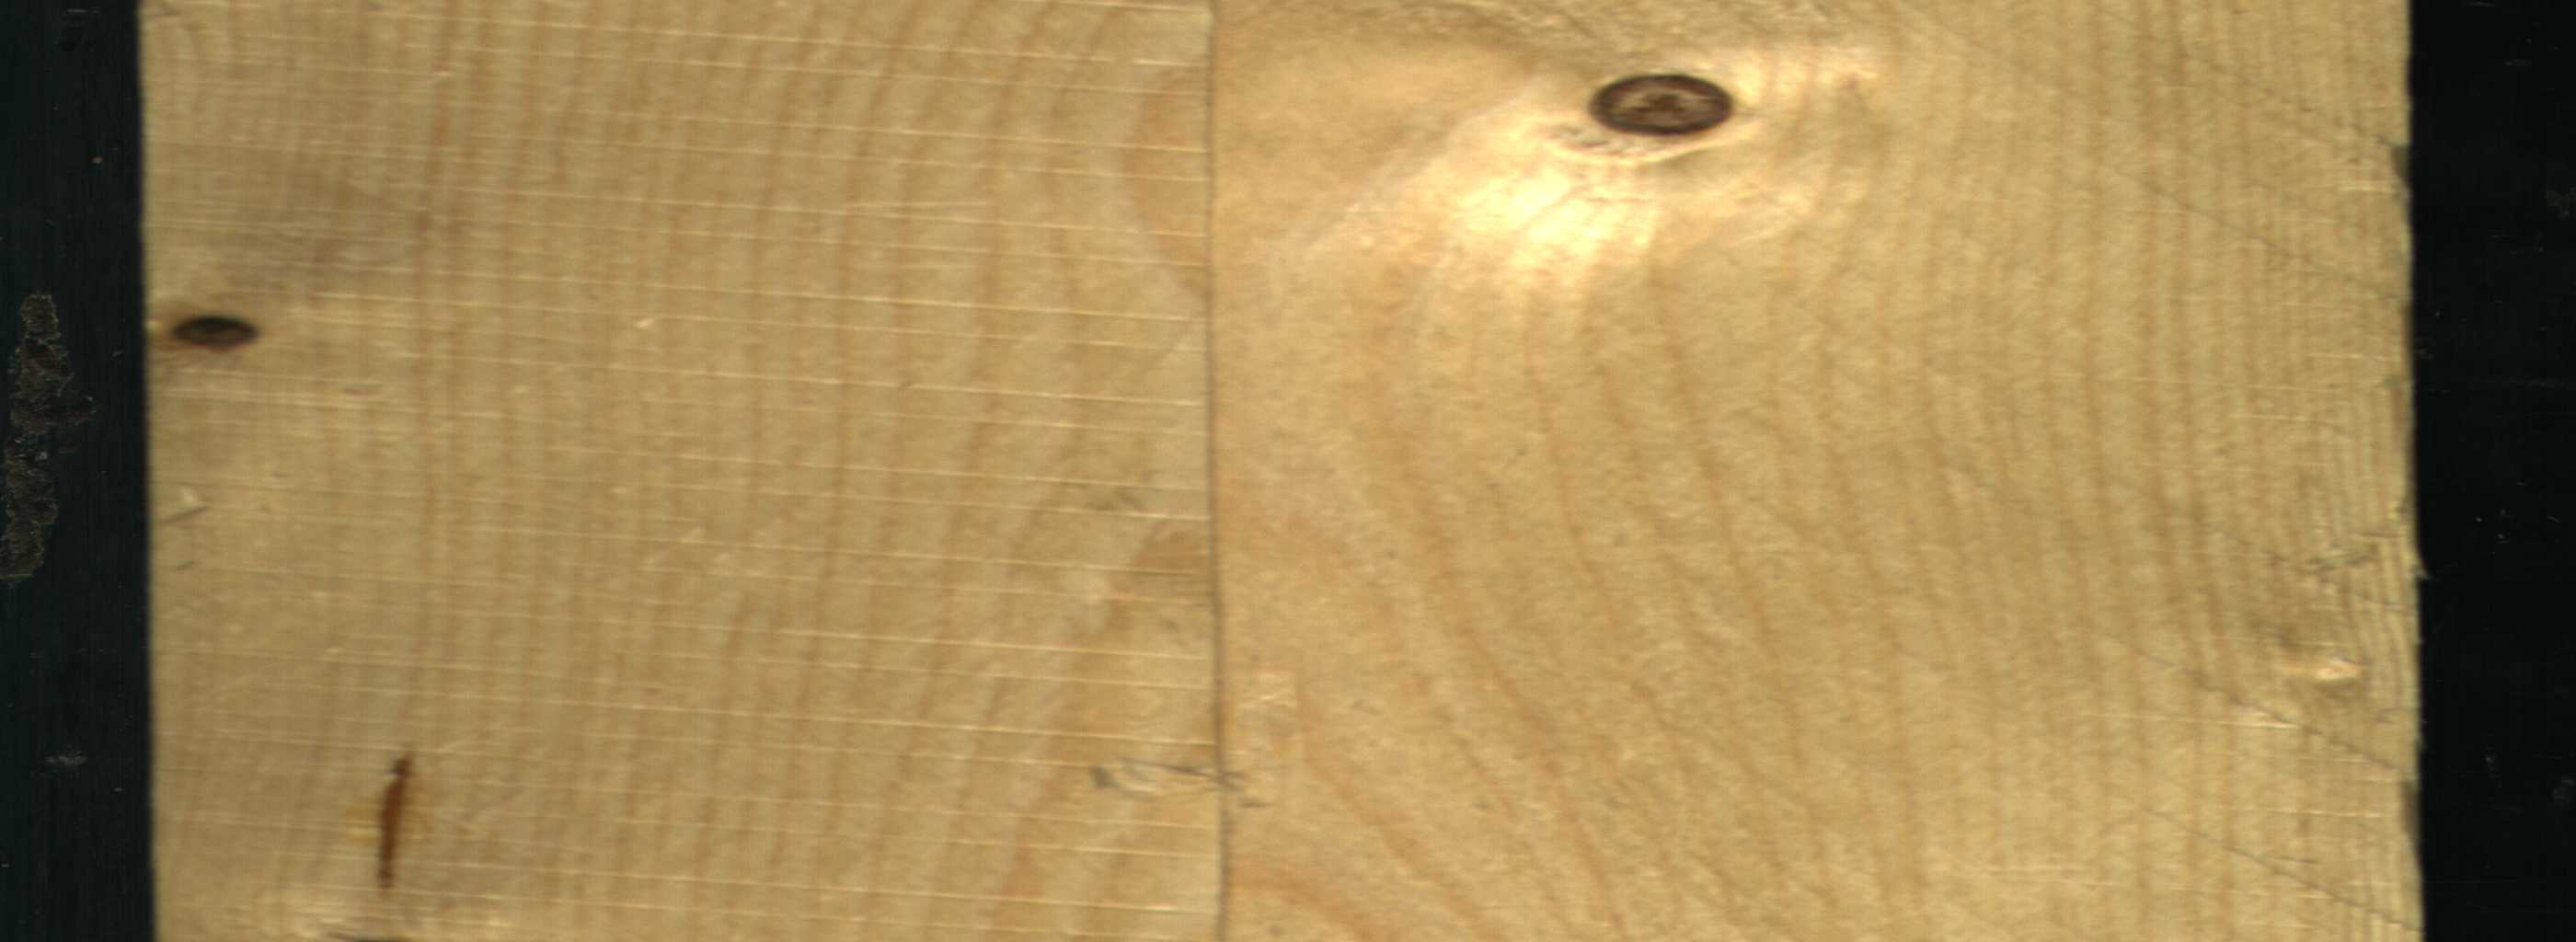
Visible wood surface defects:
resin
Dead_Knot
Dead_Knot